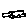
Label: car